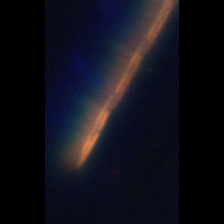
Taxon: Psuedo-nitzschia
Group: Diatoms